Aerial crown-view tile of a tropical tree (Barro Colorado Island, Panama), acquired 20240716:
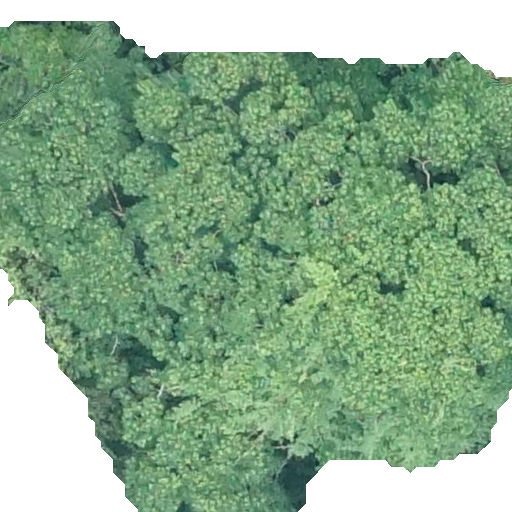
Species: Hura crepitans
GBIF accepted scientific name: Hura crepitans
Crown area: 375.69 m²